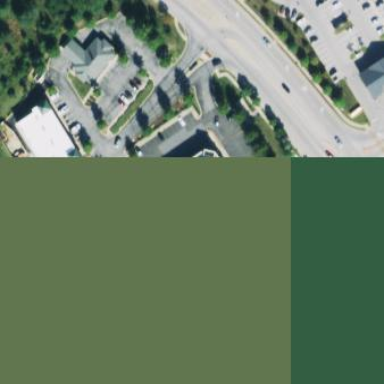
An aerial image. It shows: Retail building.